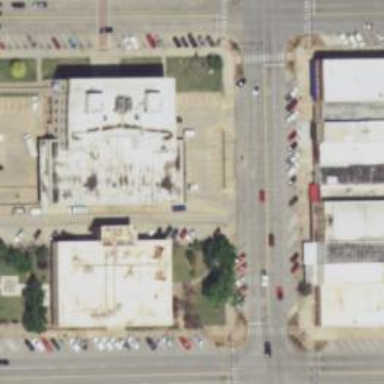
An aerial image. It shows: Building serving as post office.